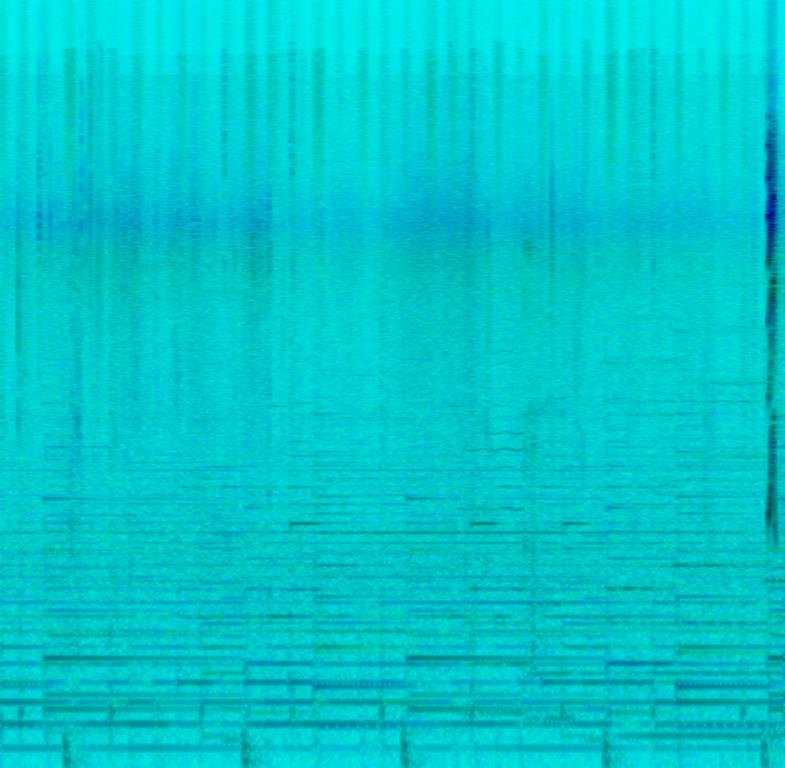
This is a live recording to which music was later added. The main audio in the clip includes a squeaky toy being repeatedly pressed. The song that was later added is a slow ballad that includes piano and violin.